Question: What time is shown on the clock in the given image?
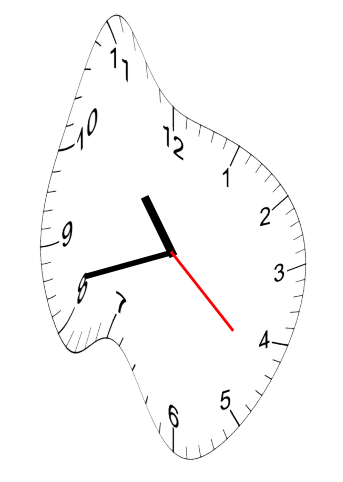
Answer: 10:42:22